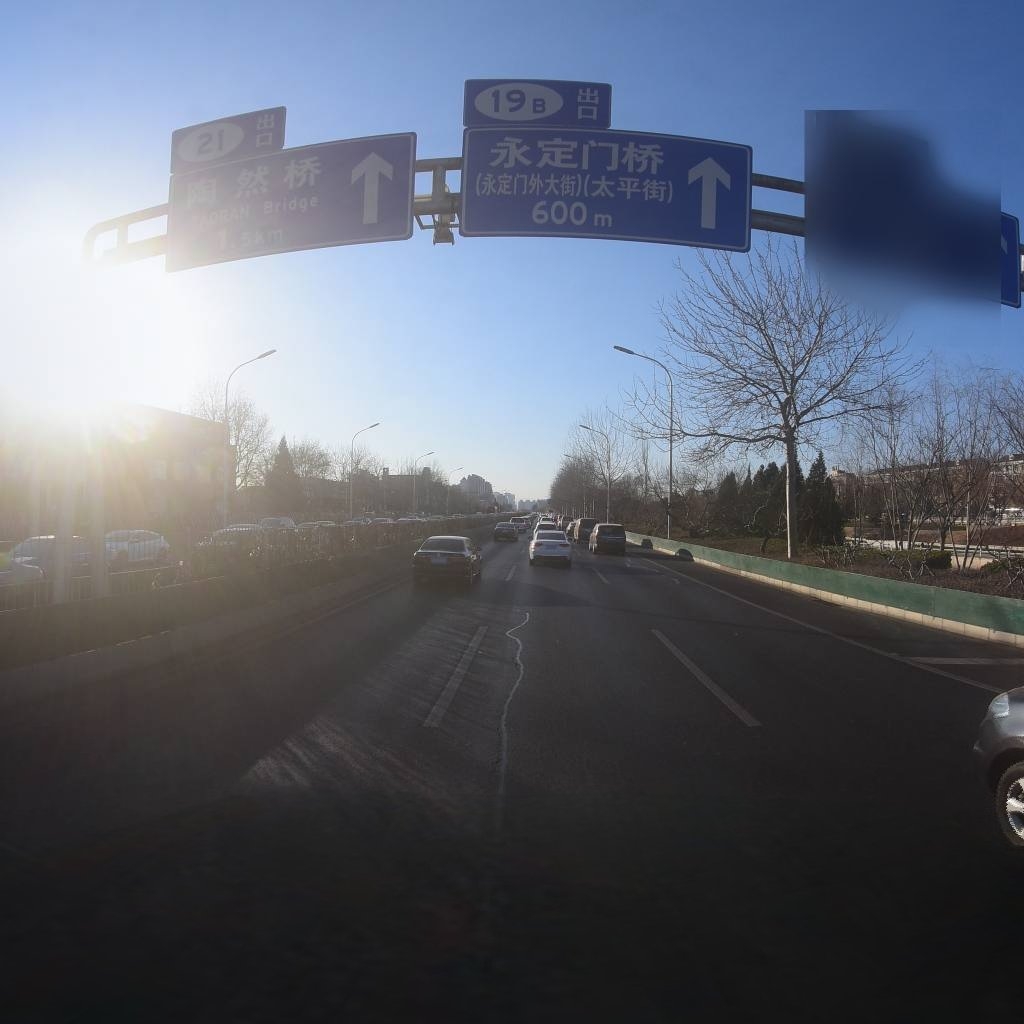
Region: Dongcheng
Road damage annotations: longitudinal patch, longitudinal patch